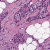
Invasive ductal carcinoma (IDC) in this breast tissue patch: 1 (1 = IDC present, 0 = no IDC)